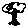
Label: tree